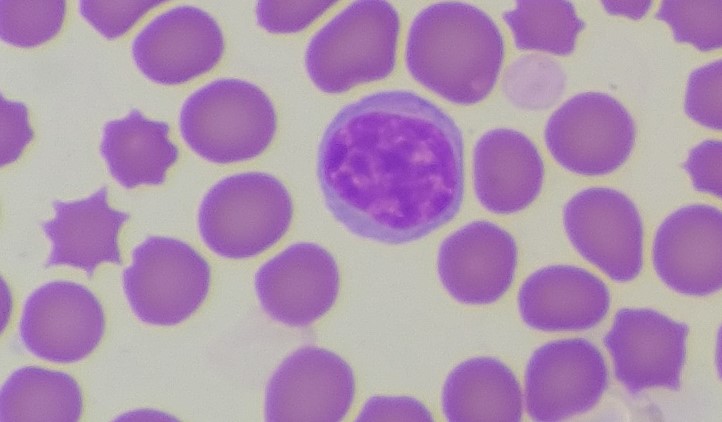
White blood cell type: Lymphocyte